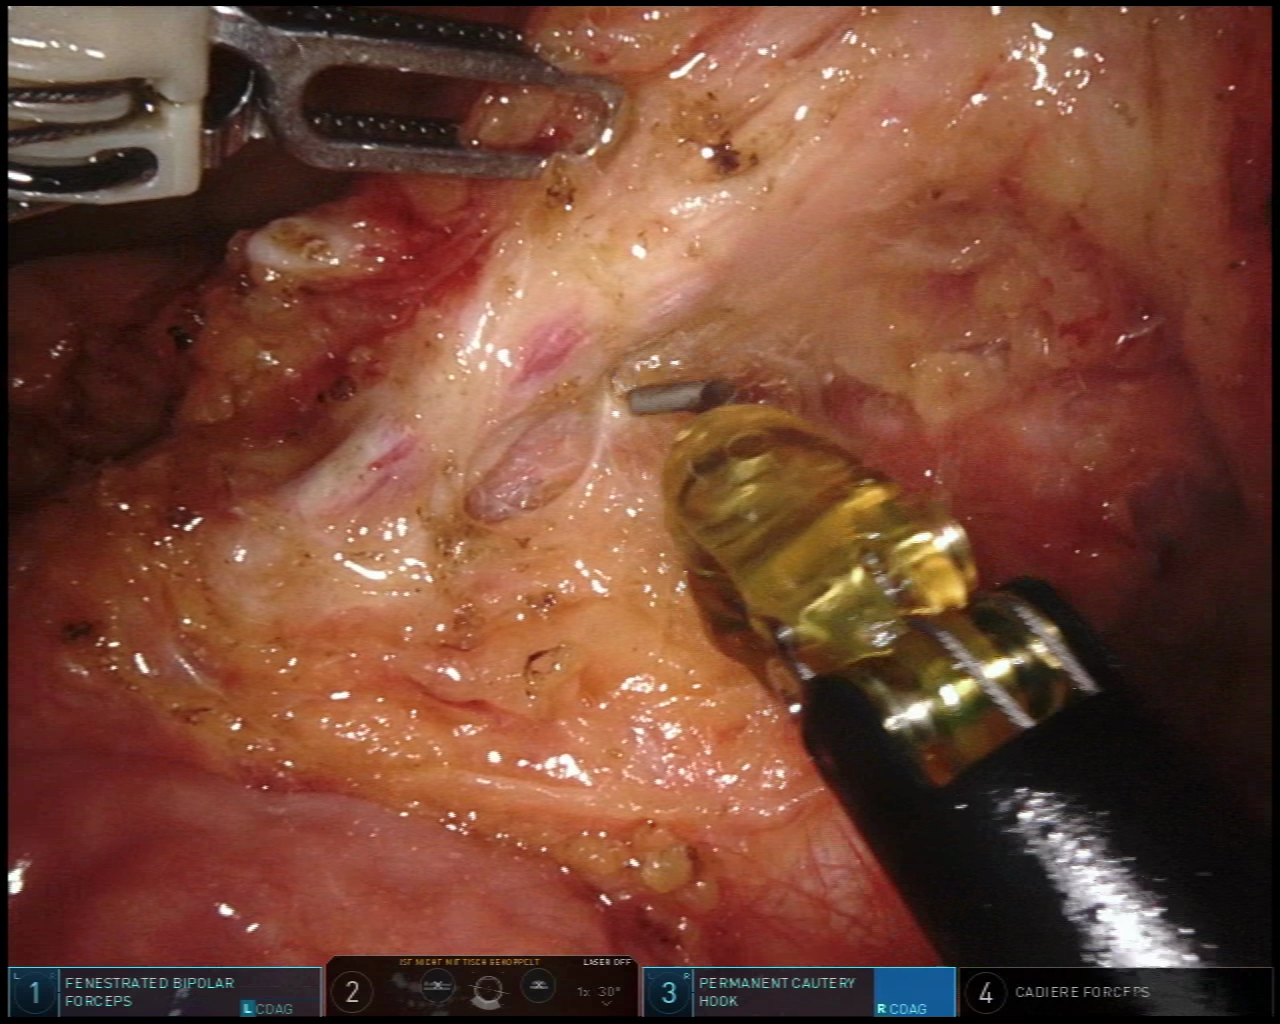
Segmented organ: inferior_mesenteric_artery
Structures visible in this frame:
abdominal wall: no
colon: no
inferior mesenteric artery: yes
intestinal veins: no
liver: no
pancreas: no
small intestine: yes
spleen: no
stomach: no
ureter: no
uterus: no
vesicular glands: no